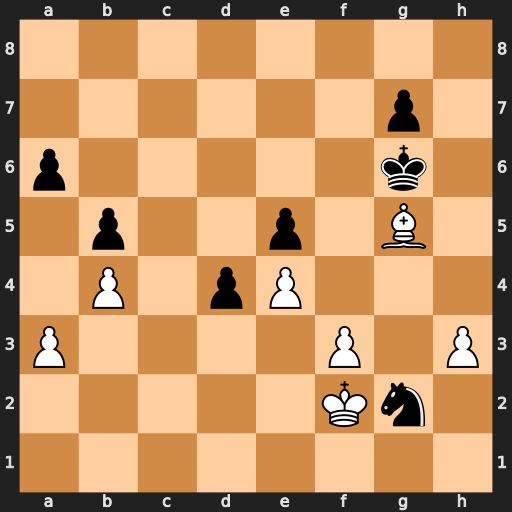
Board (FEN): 8/6p1/p5k1/1p2p1B1/1P1pP3/P4P1P/5Kn1/8
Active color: w
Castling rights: -
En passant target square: -
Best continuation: h4 Ne3 Bxe3 dxe3+ Kxe3 Kh5 f4 Kxh4 fxe5